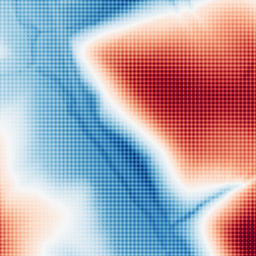
Category: classical
Decomposition family: gaussian
Decomposition parameters: sigma: 100
Upsampling method: sinc_hamming
Upsampling parameters: scale: 4
kernel_size: 4
Upsampling scale: 4